Interaction volume radius: 10 \u00c5
Interaction volume height: 10 \u00c5
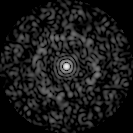
Disorder parameter: 0.8313